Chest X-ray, PA view. Patient: 57 years old, sex F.
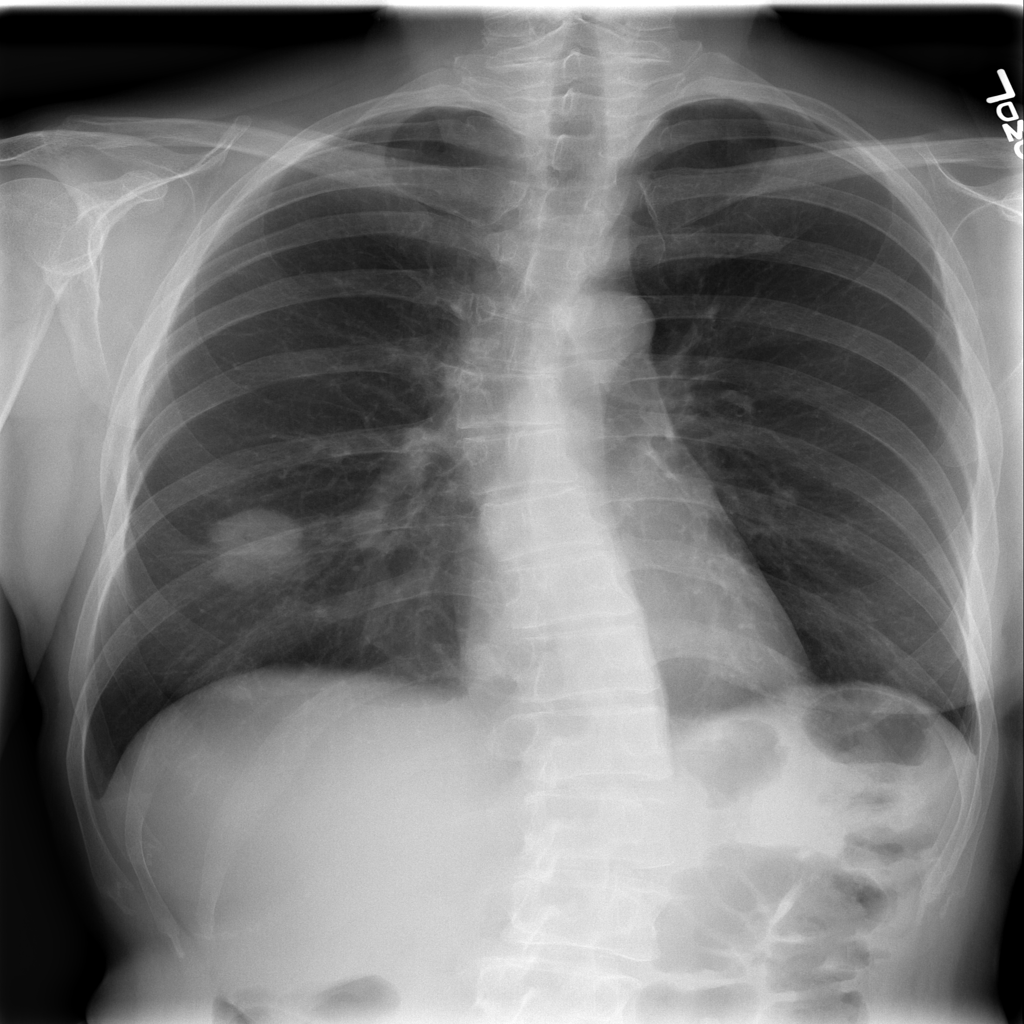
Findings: Mass, Nodule